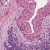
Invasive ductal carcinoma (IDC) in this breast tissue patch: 0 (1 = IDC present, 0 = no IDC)